Question: i have posted a question on stackoverflow (<URL> yesterday asking the question about why the css and javascript didn't include on my webpage after I refresh the webpage and found out it caused by the html5mode, so i have been searching the solution for this problem since yesterday but I can't really get an answer.

'''
var express = require('express')
, routes = require('./routes')
, user = require('./routes/user')
, http = require('http')
, path = require('path')
, mongoose = require('mongoose');
var app = module.exports=express();
// all environments
app.set('port', process.env.PORT || 3000);
app.set('views', __dirname + '/public/views');
app.set('view engine', 'ejs');
app.use(express.cookieParser());
app.use(express.favicon());
app.use(express.logger('dev'));
app.use(express.bodyParser());
app.use(express.methodOverride());
app.use(express.static(path.join(__dirname, 'public')));
app.use(app.router);
app.use(function(request, response)
{
console.log("catch all");
writeFile("/public/views/master.ejs", request, response);
});
// development only
if ('development' == app.get('env')) {
app.use(express.errorHandler());
}
app.use(function (req,res) {
res.status(404).render('error', {
url: req.originalUrl
});
});
app.get('/', routes.index);
app.get('/:name', routes.view);
app.get('*', routes.risk);
http.createServer(app).listen(app.get('port'), function(){
console.log('Express server listening on port ' + app.get('port'));
});
'''
'''
exports.index = function(req, res){
res.render('master', { title: 'Hello World' });
};
exports.view = function (req, res) {
var name = req.params.name;
res.render(name);
};
exports.risk = function(req, res){
res.sendfile(__dirname + "/public/views/master.ejs");
};
'''
> for the exports.risk i was trying to make the expressJs to render the master page 1st before it renders other but it doesn't work.
'''
var SymSal = angular.module('SymSal',[]).
config(['$routeProvider', '$locationProvider', function($routeProvider, $locationProvider) {
$routeProvider.
when('/', {
templateUrl: 'main.ejs',
controller: 'IndexCtrl'
}).
when('/login',{
templateUrl: 'login.ejs',
controller: 'IndexCtrl'
}).
when('/register',{
templateUrl: 'register.ejs',
controller: 'IndexCtrl'
}).
when('/about',{
templateUrl: 'about.ejs',
controller: 'IndexCtrl'
}).
otherwise({
templateUrl: 'error.ejs'
});
$locationProvider.html5Mode(true);
}]);
SymSal.controller('IndexCtrl',function(){
})
'''
Your help is appreciated, THANK YOU !!
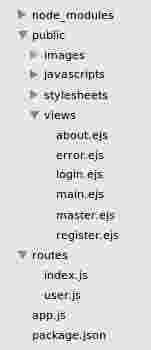
Answer: > for the exports.risk i was trying to make the expressJs to render the
master page 1st before it renders other but it doesn't work.
Routes are matched in sequential order:
'''
app.get('/', routes.index);
app.get('/:name', routes.view);
app.get('*', routes.risk);
'''
If the route matches '/' render routes.index. If the route doesn't match '/' check if it matches '/:name' (e.g. /login, /register) and render routes.view. If the route doesn't match '/' and '/:name' (e.g. route is something like /user/1) routes.risk will be rendered.
To make express render the master page first you need to remove the route matcher for '/' and '/:name' and keep the universal matcher ('*') that will match every route.
Now the server will send back the master page no matter what url you provide.
If you call localhost:3000/login the server will send back the master page (same page as is if you would call localhost:3000).
Angular will see that a path (/login) is specified and will call the appropriate $routeProvider.when() function.
To handle api calls (like get data from db, save data to db) you need to specify a route matcher for this and place it above the universal matcher ('*'):
'''
app.get('/api', routes.api);
'''
It's important to mention that you don't use '/api' in your $routeProvider.when().
What's left is the correct handling of static files:
Remember every url is handled by the universal matcher ('*'). So static files get render with the wrong MIME type. To fix this, you need to make all static files accessible under a specific path e.g '/static'. Simply update
'''
app.use(express.static(path.join(__dirname, 'public')));
'''
to
'''
app.use('/static', express.static(path.join(__dirname, 'public')));
'''
You need to update all paths in your master page to match the new pattern:
'/js/angular.js' is now '/static/js/angular.js'